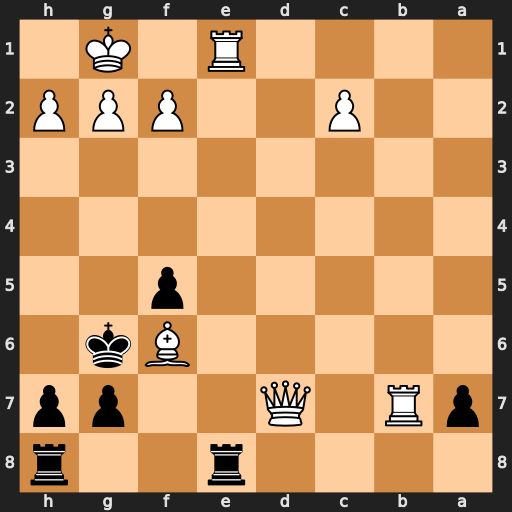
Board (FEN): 4r2r/pR1Q2pp/5Bk1/5p2/8/8/2P2PPP/4R1K1
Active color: b
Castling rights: -
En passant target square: -
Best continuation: Rxe1#